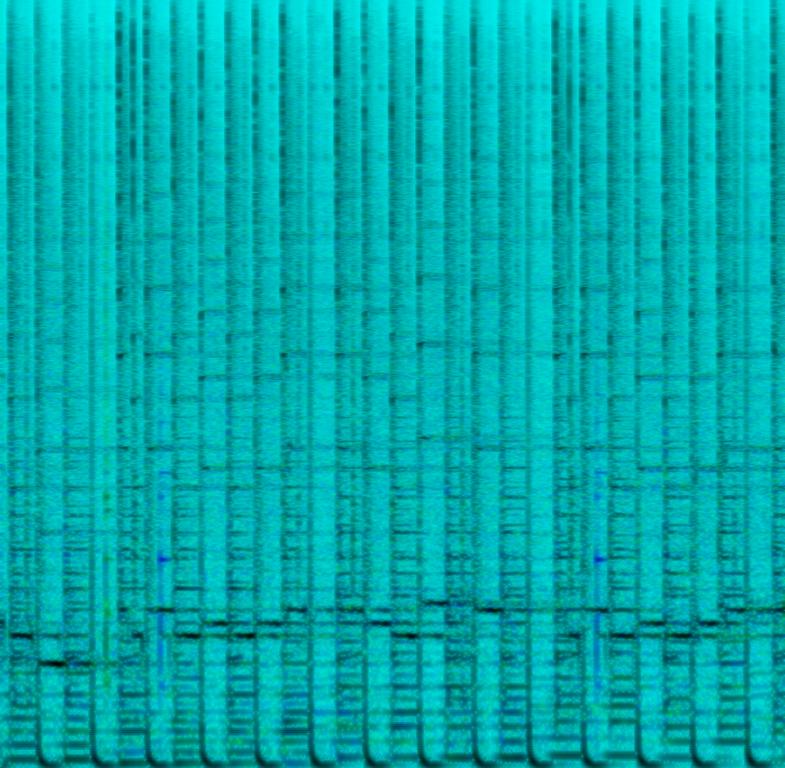
Audio from two songs of EDM music featuring four on the floor kick pattern, synthesized pan flute, syncopated synth chords sidechained to the kick, piano and hand percussion.